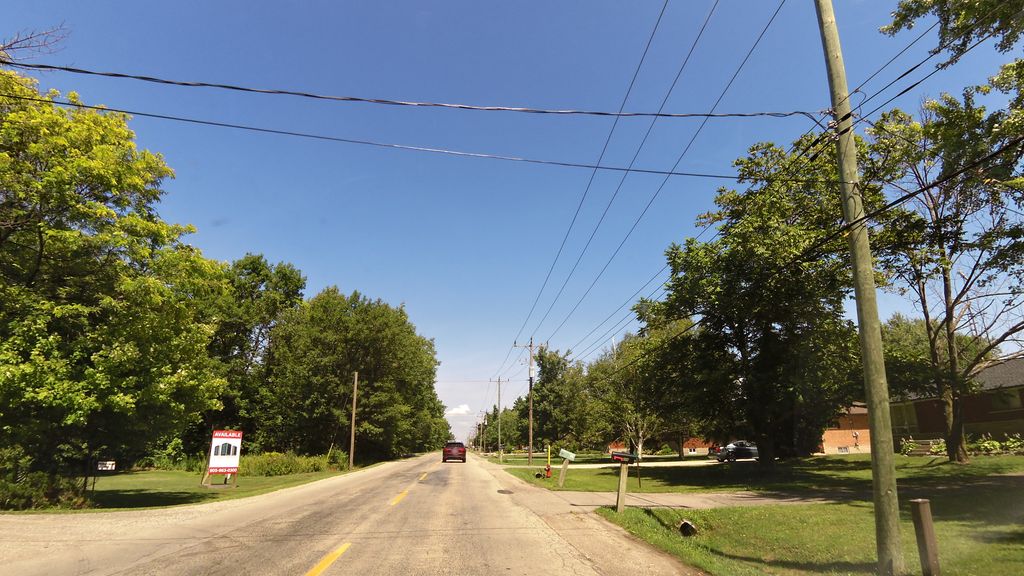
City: hamilton